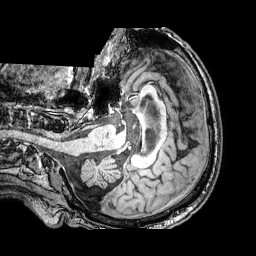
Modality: T1w
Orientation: axial
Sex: male
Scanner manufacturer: philips
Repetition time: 0.008104 s
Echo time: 0.0037 s